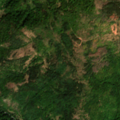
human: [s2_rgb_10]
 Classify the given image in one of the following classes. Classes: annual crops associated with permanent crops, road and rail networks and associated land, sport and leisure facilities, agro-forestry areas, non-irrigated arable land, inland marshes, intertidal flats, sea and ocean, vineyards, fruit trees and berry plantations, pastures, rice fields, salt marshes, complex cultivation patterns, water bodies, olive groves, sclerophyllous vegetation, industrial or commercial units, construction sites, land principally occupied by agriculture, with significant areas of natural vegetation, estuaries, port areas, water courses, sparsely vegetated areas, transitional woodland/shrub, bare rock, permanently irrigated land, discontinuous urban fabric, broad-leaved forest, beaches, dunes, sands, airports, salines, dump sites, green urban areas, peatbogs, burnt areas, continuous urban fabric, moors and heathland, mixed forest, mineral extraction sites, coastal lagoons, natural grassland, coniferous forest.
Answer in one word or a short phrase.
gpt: land principally occupied by agriculture, with significant areas of natural vegetation, broad-leaved forest, mixed forest, transitional woodland/shrub